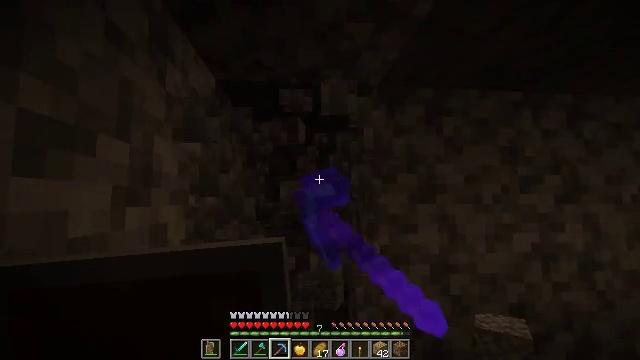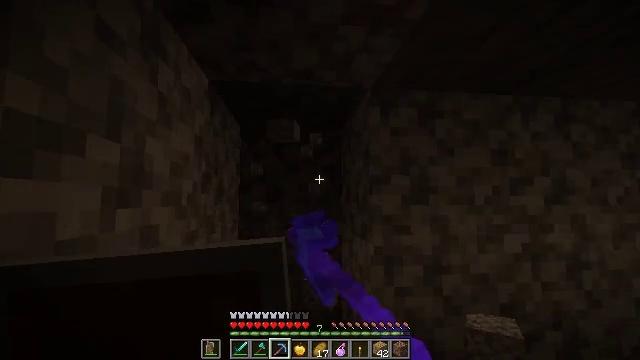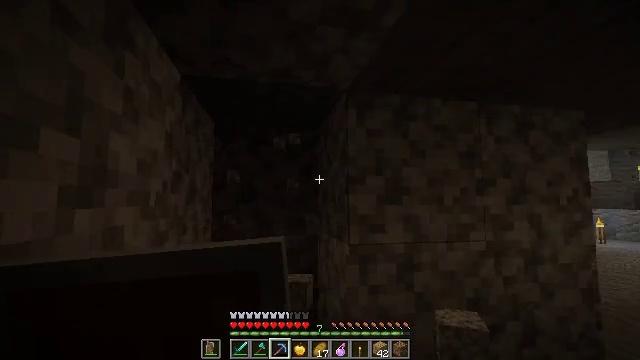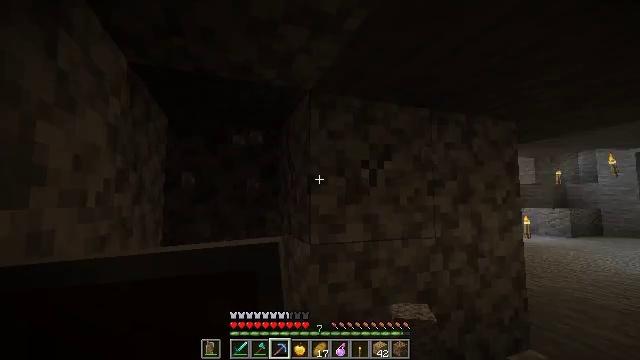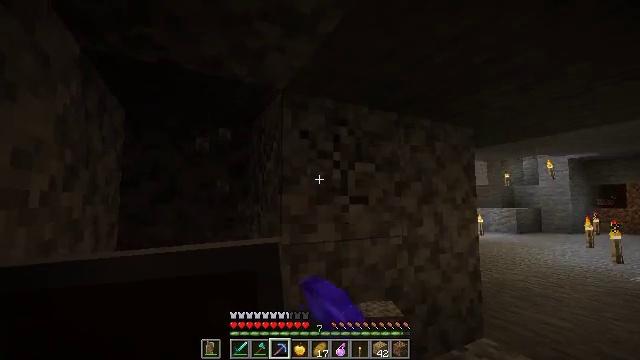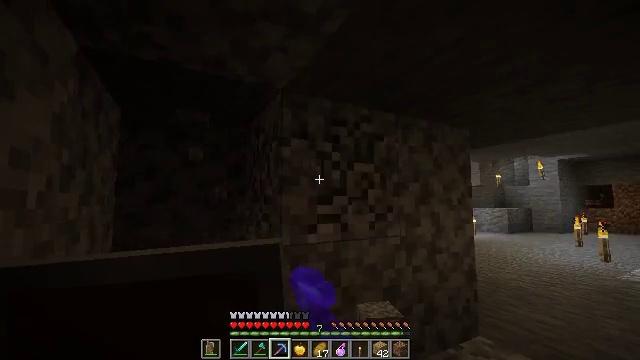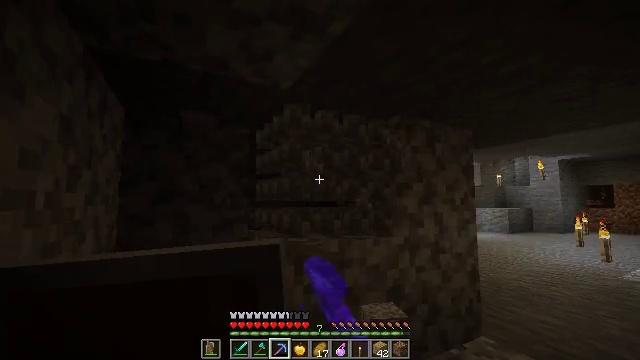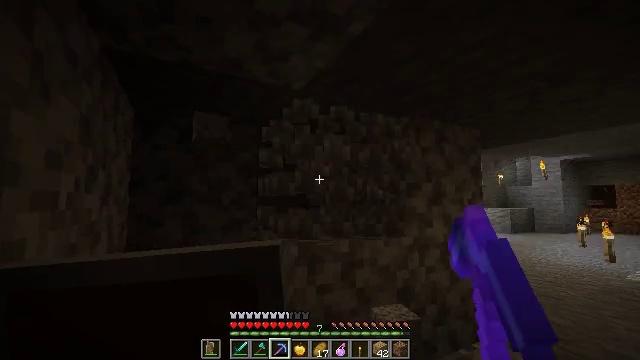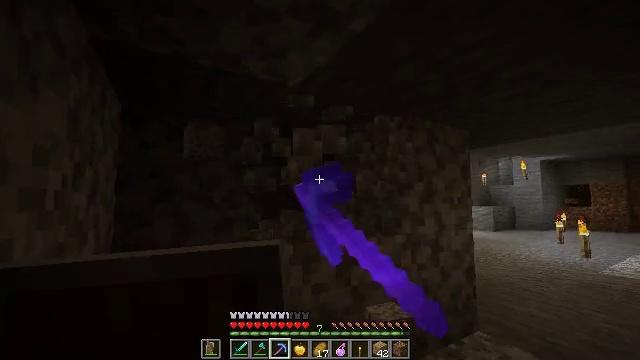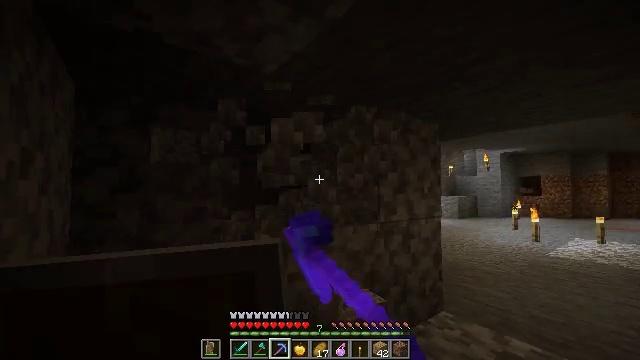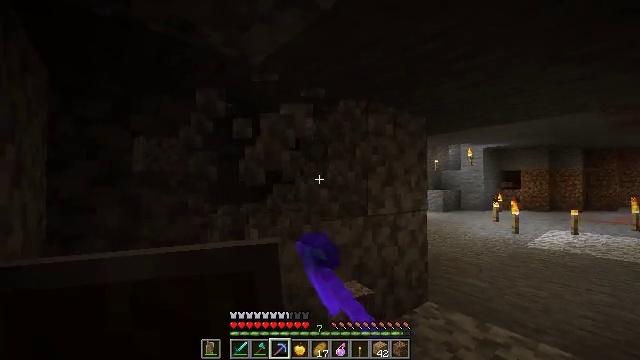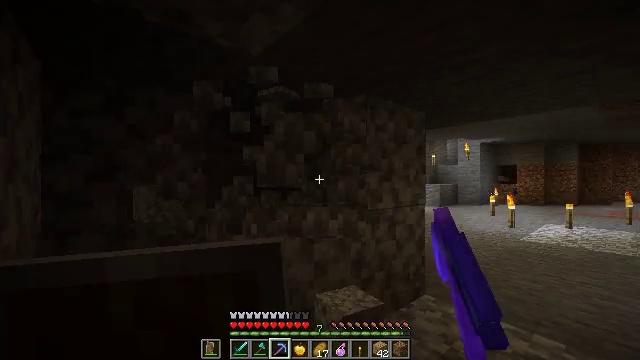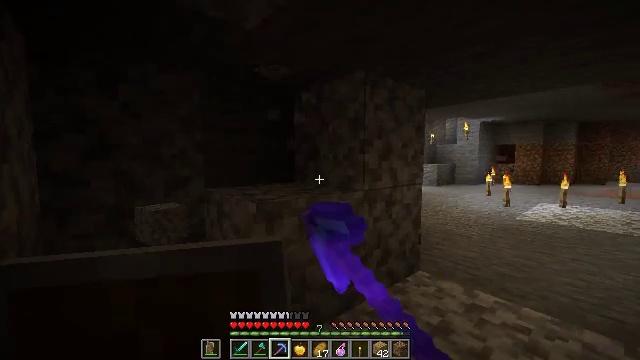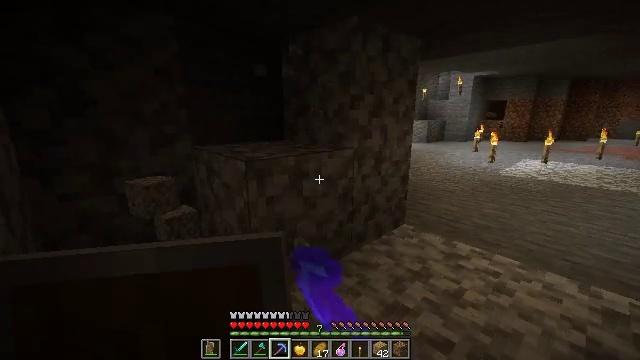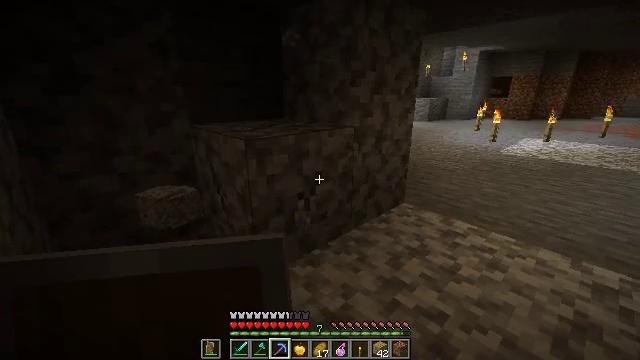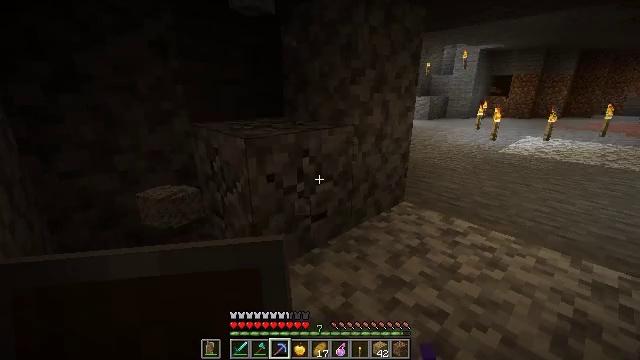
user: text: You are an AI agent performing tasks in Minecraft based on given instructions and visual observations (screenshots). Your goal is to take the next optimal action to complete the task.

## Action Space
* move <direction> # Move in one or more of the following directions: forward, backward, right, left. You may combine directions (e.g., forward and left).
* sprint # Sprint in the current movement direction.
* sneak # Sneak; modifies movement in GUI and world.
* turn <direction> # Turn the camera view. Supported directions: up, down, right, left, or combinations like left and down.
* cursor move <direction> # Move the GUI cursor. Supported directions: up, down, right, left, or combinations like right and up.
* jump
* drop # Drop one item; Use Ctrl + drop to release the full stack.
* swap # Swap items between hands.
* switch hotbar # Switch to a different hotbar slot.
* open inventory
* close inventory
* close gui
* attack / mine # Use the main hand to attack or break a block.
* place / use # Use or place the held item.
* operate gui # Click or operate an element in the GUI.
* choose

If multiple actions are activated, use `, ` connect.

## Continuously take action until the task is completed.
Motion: motion action
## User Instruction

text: Break the diorite block.
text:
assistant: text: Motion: sneak, turn right, attack / mine
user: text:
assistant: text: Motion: sneak, turn right, attack / mine
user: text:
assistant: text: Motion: sneak, turn right, attack / mine
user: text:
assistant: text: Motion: move left, sneak, turn right, attack / mine
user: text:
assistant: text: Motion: move left, sneak, turn right, attack / mine
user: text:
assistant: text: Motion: move left, sneak, attack / mine
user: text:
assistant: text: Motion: move left, sneak, attack / mine
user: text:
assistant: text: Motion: move left, sneak, turn right, attack / mine
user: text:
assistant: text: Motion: sneak, turn right and down, attack / mine
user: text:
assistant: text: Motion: sneak, turn right and down, attack / mine
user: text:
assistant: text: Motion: sneak, turn down, attack / mine
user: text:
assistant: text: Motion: sneak, turn down, attack / mine
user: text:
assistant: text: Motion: sneak, turn right and down, attack / mine
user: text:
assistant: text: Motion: sneak, turn down, attack / mine
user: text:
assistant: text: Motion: sneak, attack / mine
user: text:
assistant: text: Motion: sneak, attack / mine
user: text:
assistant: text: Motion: sneak, attack / mine
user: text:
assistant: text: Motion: sneak, attack / mine
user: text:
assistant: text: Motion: sneak, turn right and up, attack / mine
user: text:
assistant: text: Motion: sneak, turn up, attack / mine
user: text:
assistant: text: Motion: sneak, attack / mine
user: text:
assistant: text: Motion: move forward, sneak, attack / mine
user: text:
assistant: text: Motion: move forward, sneak, attack / mine
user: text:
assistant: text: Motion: move forward, sneak, attack / mine
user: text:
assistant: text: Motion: move forward, sneak, attack / mine
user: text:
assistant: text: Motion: move forward, sneak, attack / mine
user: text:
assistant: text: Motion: move forward, sneak, attack / mine
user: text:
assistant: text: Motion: move forward, sneak, attack / mine
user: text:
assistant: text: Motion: move forward, sneak, attack / mine
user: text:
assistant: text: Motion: move forward, sneak, attack / mine